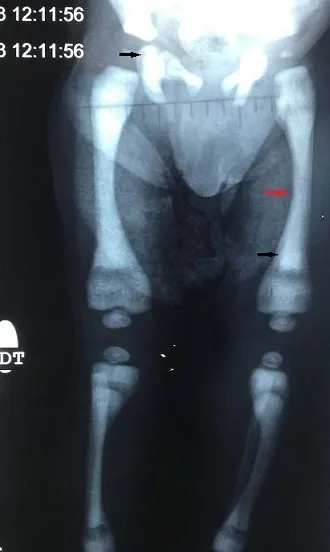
Pelvis and lower limbs radiograph. Note generalized bone density with bone in bone appearance (black arrows) and bowlegs (red arrow).
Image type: radiology (x_ray)